Question: I need to stylize a in 'DataGrid' for 'CanUserAddRows'.
'ItemsSource' for 'DataGrid' i use 'DataTable.DefaultView'
I try:
'''
<DataGrid IsReadOnly="false" CanUserAddRows="True">
<DataGrid.Resources>
<Style TargetType="{x:Type DataGridCell}" BasedOn="{StaticResource {x:Type DataGridCell}}">
<Style.Triggers>
<DataTrigger Binding="{Binding Path=.}" Value="{x:Null}">
<Setter Property="Background" Value="Tomato"/>
</DataTrigger>
</Style.Triggers>
</Style>
</DataGrid.Resources>
<DataGrid.Columns>
<DataGridTextColumn Width="*" Binding='{Binding Path=Col1}' Header="Col1" />
<DataGridTextColumn Width="*" Binding='{Binding Path=Col2}' Header="Col2" />
<!-- more columns -->
</DataGrid.Columns>
</DataGrid>
'''
But not color =(

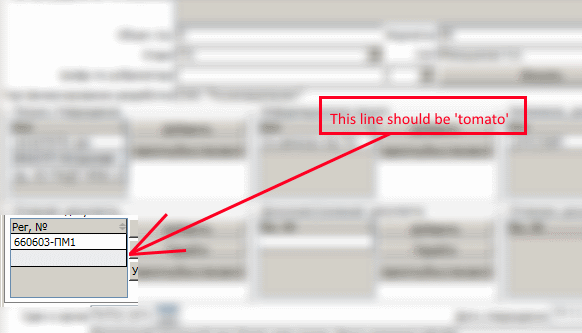
Answer: I found answer for this question!
Need
set and :
'''
<Style TargetType="{x:Type DataGridRow}" BasedOn="{StaticResource {x:Type DataGridRow}}">
<Style.Triggers>
<Trigger Property="DataGridRow.IsNewItem" Value="true">
<Setter Property="DataGridCell.Background" Value="Tomato"/>
</Trigger>
</Style.Triggers>
</Style>
'''